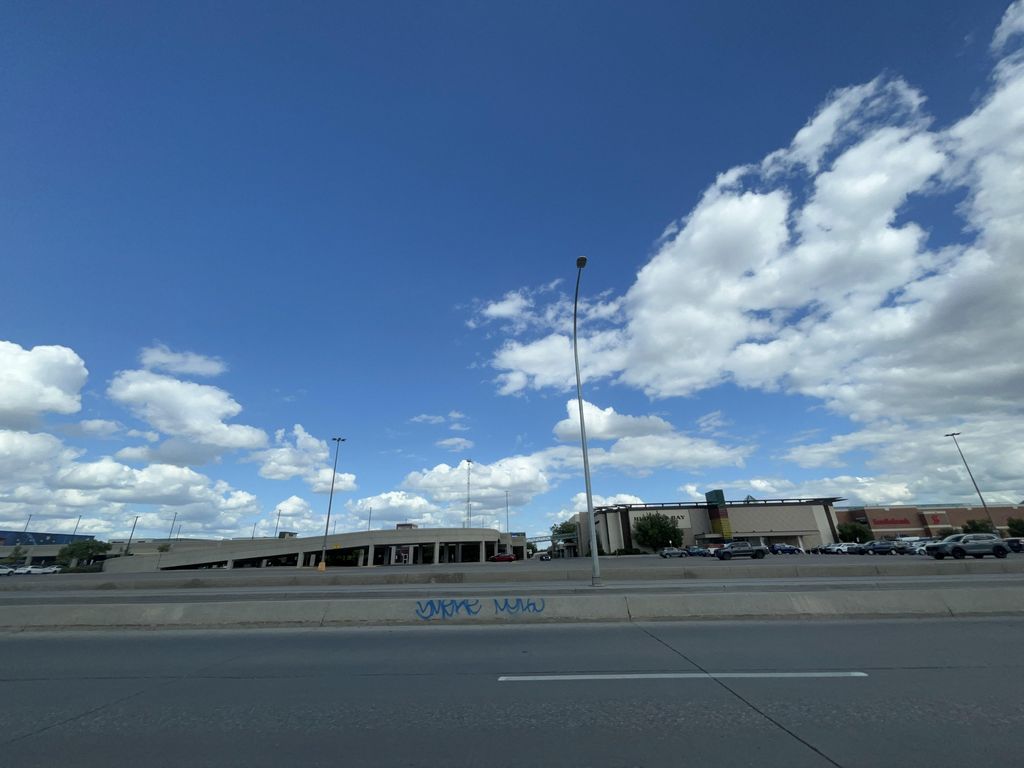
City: winnipeg